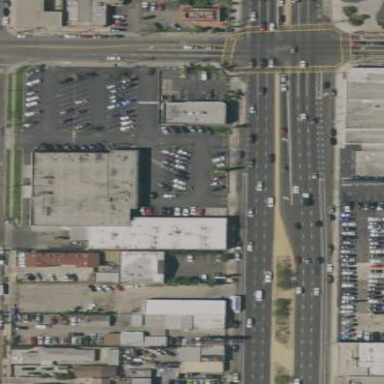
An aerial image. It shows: Retail building.